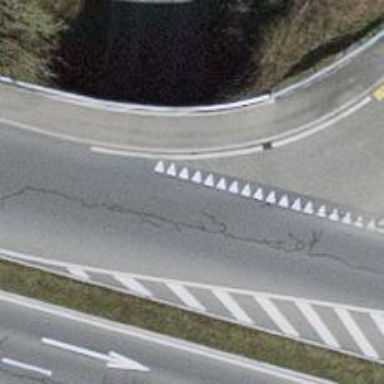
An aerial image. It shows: Road with "give way" sign.